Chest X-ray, AP view. Patient: 44 years old, sex F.
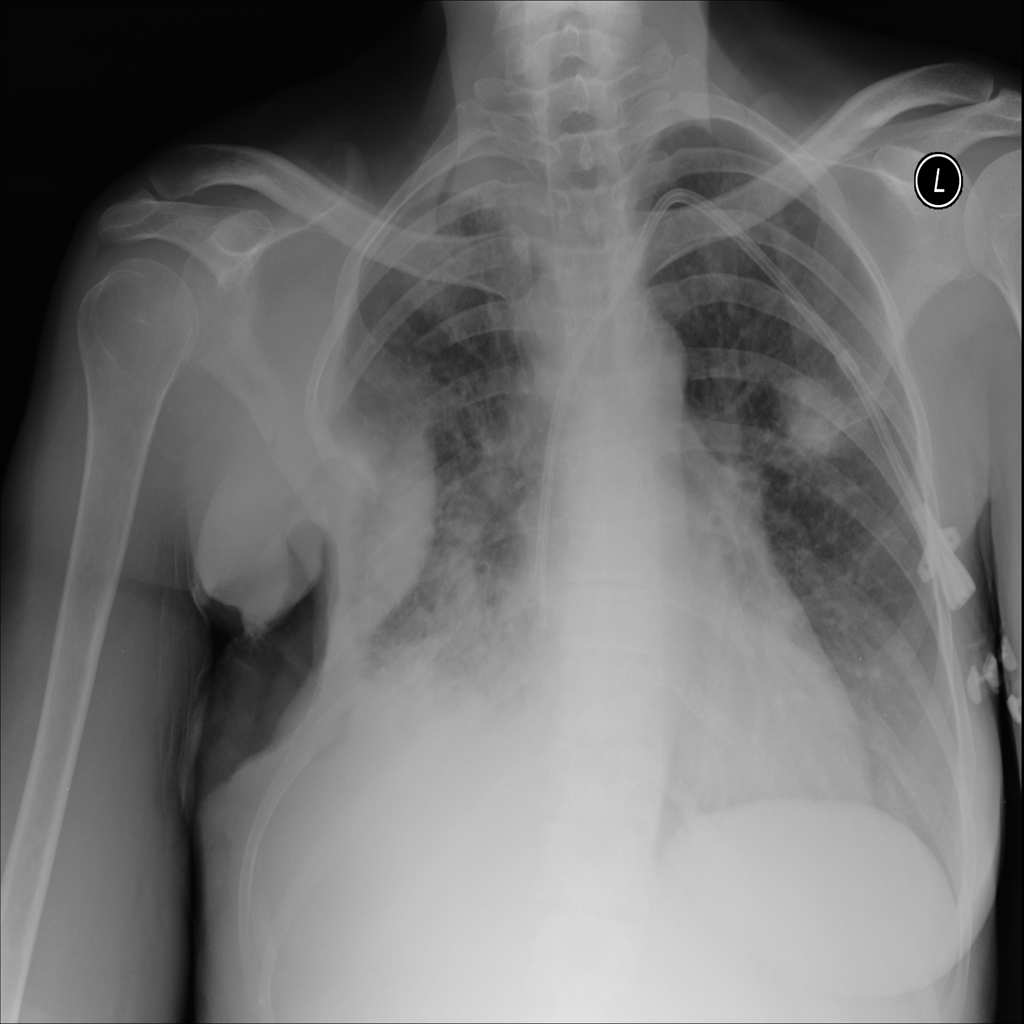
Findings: Mass